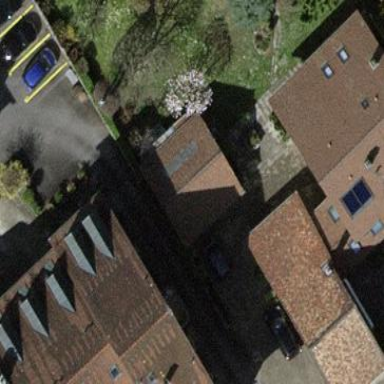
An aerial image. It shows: Garage building.